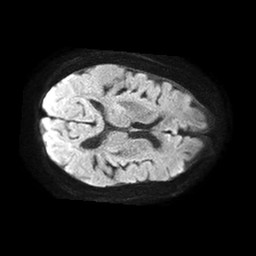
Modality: TRACE
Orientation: axial
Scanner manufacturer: philips
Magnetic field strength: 1.5 T
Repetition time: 4.6 s
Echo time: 0.08631 s